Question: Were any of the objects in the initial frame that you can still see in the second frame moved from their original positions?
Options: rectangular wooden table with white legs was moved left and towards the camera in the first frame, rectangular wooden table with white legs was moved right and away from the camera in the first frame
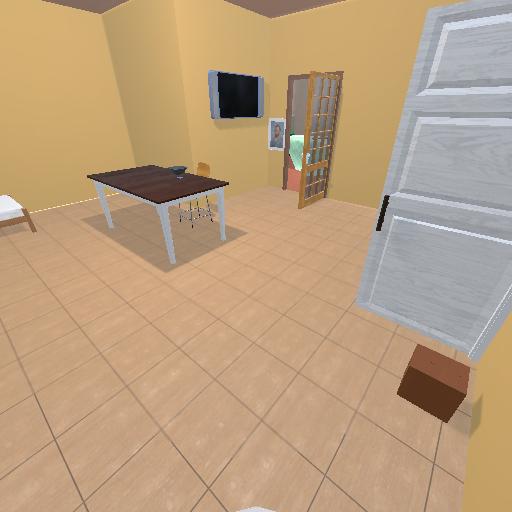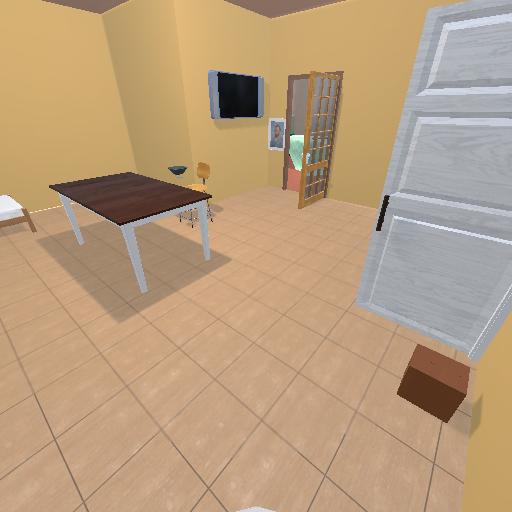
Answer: rectangular wooden table with white legs was moved left and towards the camera in the first frame